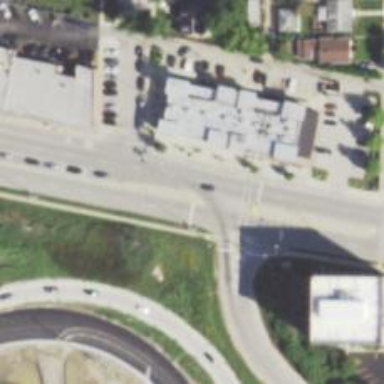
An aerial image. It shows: Footway with traffic island. The crossing has markings in the form of lines.